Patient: sex M, age 67
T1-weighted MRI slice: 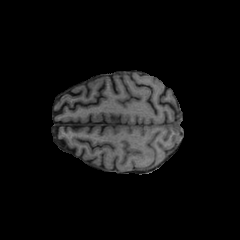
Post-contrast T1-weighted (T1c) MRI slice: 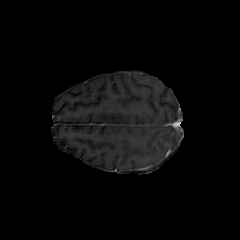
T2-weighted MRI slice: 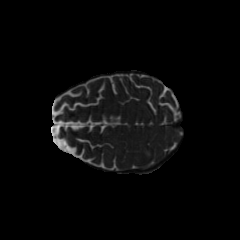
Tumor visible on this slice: yes
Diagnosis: Glioblastoma, IDH-wildtype
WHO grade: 4